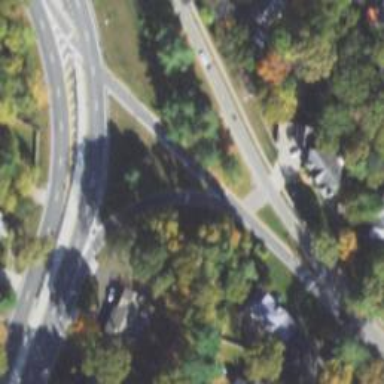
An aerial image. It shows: Asphalt road with secondary link designation.